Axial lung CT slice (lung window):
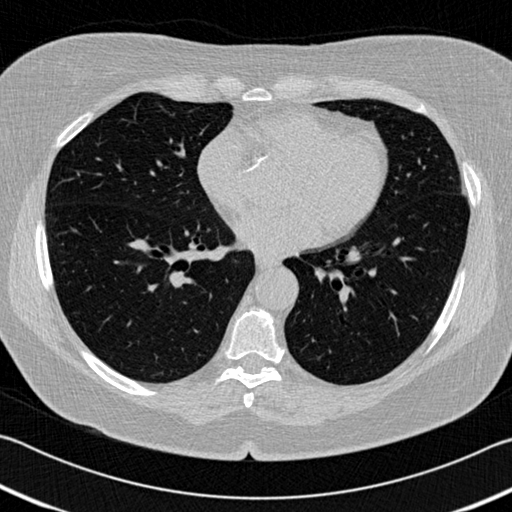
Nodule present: no